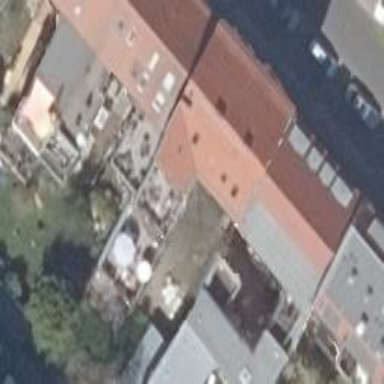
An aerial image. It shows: Historic apartment building with gabled roof made of red roof tiles in baroque architecture style.